Aerial crown-view tile of a tropical tree (Barro Colorado Island, Panama), acquired 20250915:
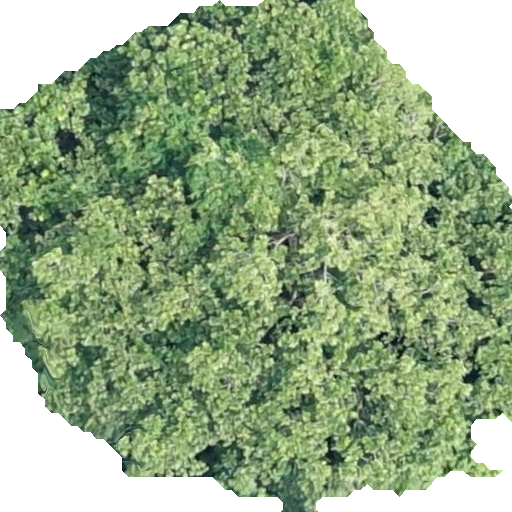
Species: Anacardium excelsum
GBIF accepted scientific name: Anacardium excelsum
Crown area: 305.657 m²